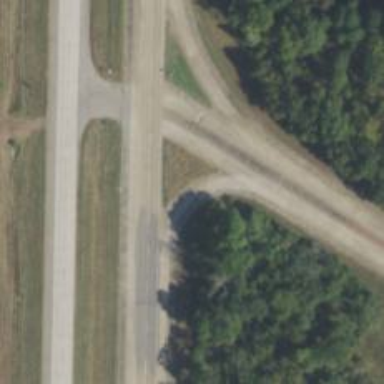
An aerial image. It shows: Trunk link highway.